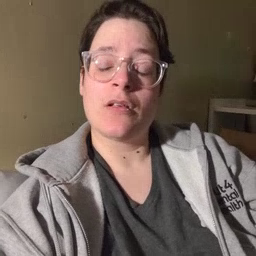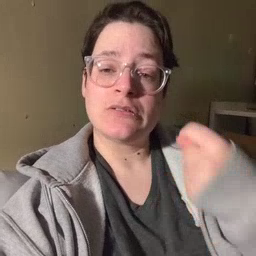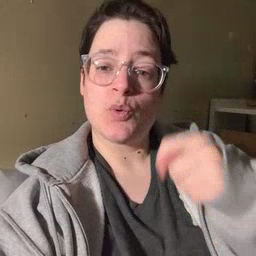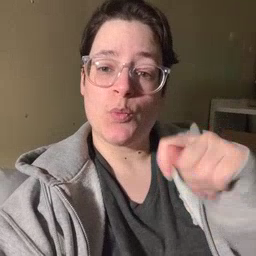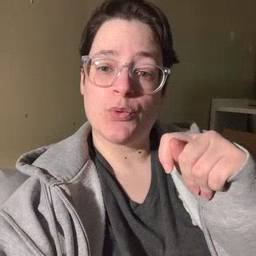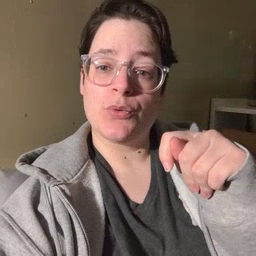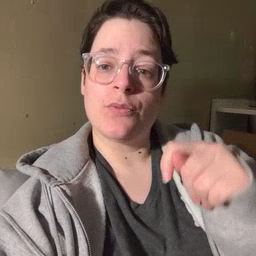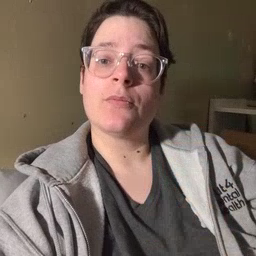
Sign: toy